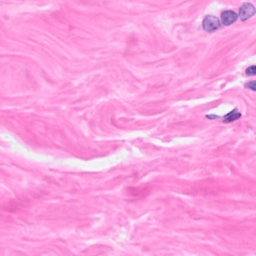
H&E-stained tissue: Breast